Field crop: maize
Growth stage: 2
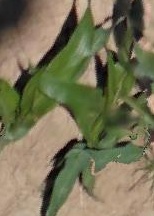
Species: maize